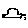
Label: car